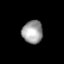
Tissue: lung
Cell type: Epithelial cells
Senescence score: 0.1247
Nuclear area (px): 464
Mean DAPI intensity: 157.845